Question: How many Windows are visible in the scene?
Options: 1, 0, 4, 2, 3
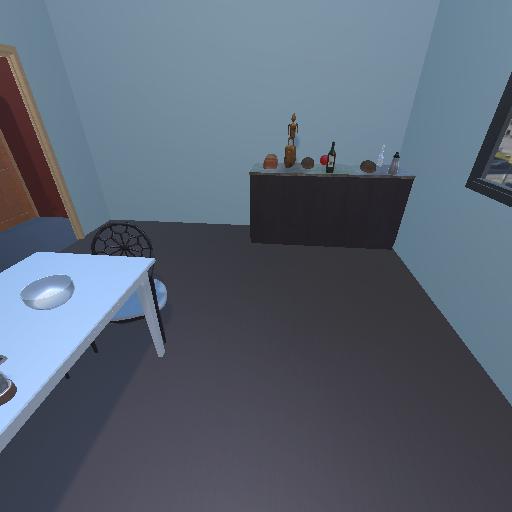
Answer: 1